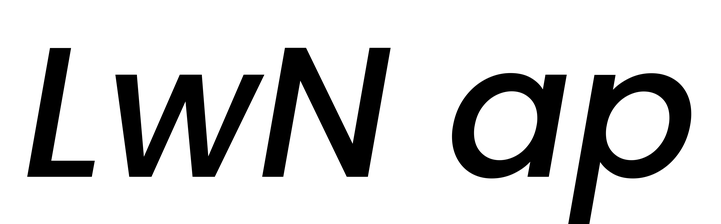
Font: Poppins-MediumItalic